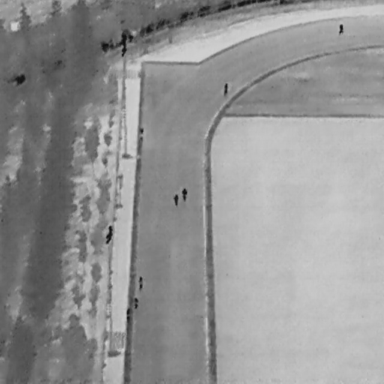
There are eight People in the infrared image.